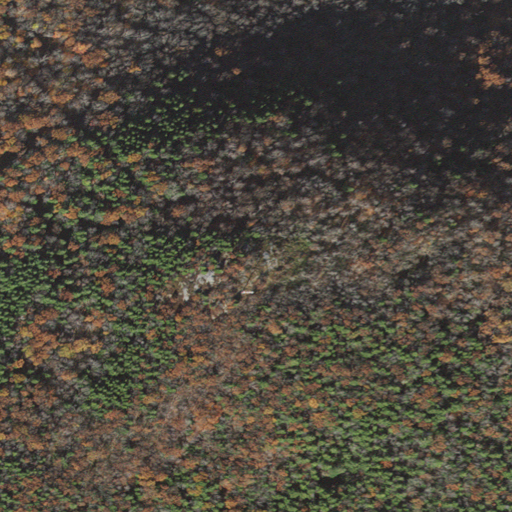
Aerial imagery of mountain in Massachusetts named Yokun Seat containing mixed forest, evergreen forest, and deciduous forest